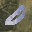
Label: 0